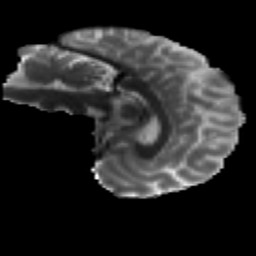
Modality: T2w
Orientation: sagittal
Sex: female
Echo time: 0.114 s